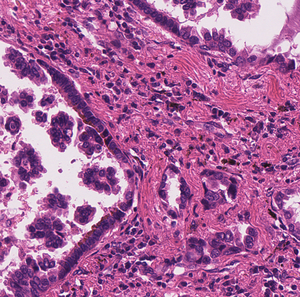
Tumor epithelial tissue: yes
Tumor-associated stroma tissue: yes
Normal tissue: no